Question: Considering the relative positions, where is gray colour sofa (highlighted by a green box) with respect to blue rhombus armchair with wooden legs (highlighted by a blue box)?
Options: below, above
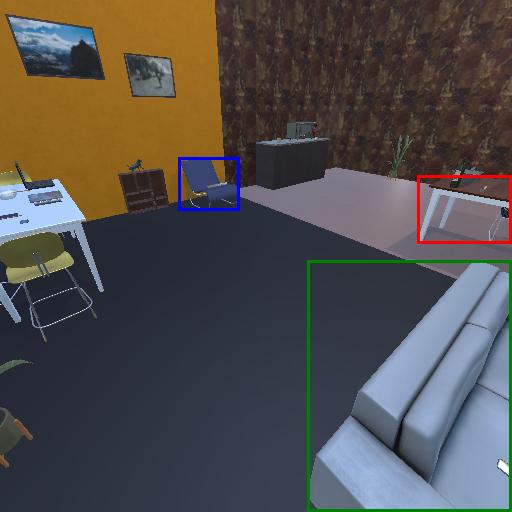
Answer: below